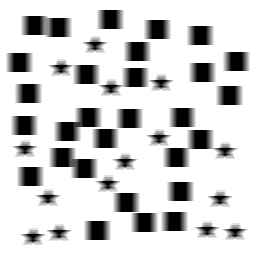
Squares: 29
Triangles: 0
Stars: 15
Total shapes: 44